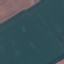
Label: AnnualCrop